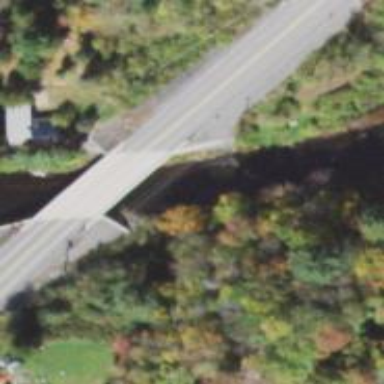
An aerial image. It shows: Tertiary road with bridge.